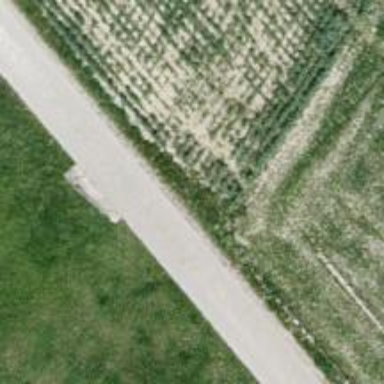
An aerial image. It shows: Service road with concrete surface. The tracktype is labeled as grade1.